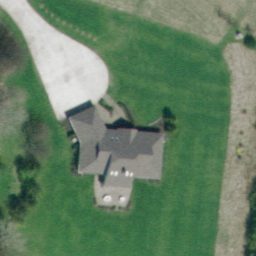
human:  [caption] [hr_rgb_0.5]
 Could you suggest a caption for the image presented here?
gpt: A house is surrounded by verdant lawn in the sparse residential area .

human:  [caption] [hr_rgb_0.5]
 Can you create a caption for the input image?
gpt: A house with verdant lawn surrounded is in the sparse residential area .

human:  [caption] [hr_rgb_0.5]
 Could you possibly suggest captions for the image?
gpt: This is a sparse residential area with a house surrounded by verdant lawn .

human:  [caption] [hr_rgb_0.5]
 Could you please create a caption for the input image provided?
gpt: A house with verdant plants surrounded and a road beside in the sparse residential area .

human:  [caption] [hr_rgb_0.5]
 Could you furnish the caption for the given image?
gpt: A house with verdant lawn surrounded and a road beside .